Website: walmart
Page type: cart
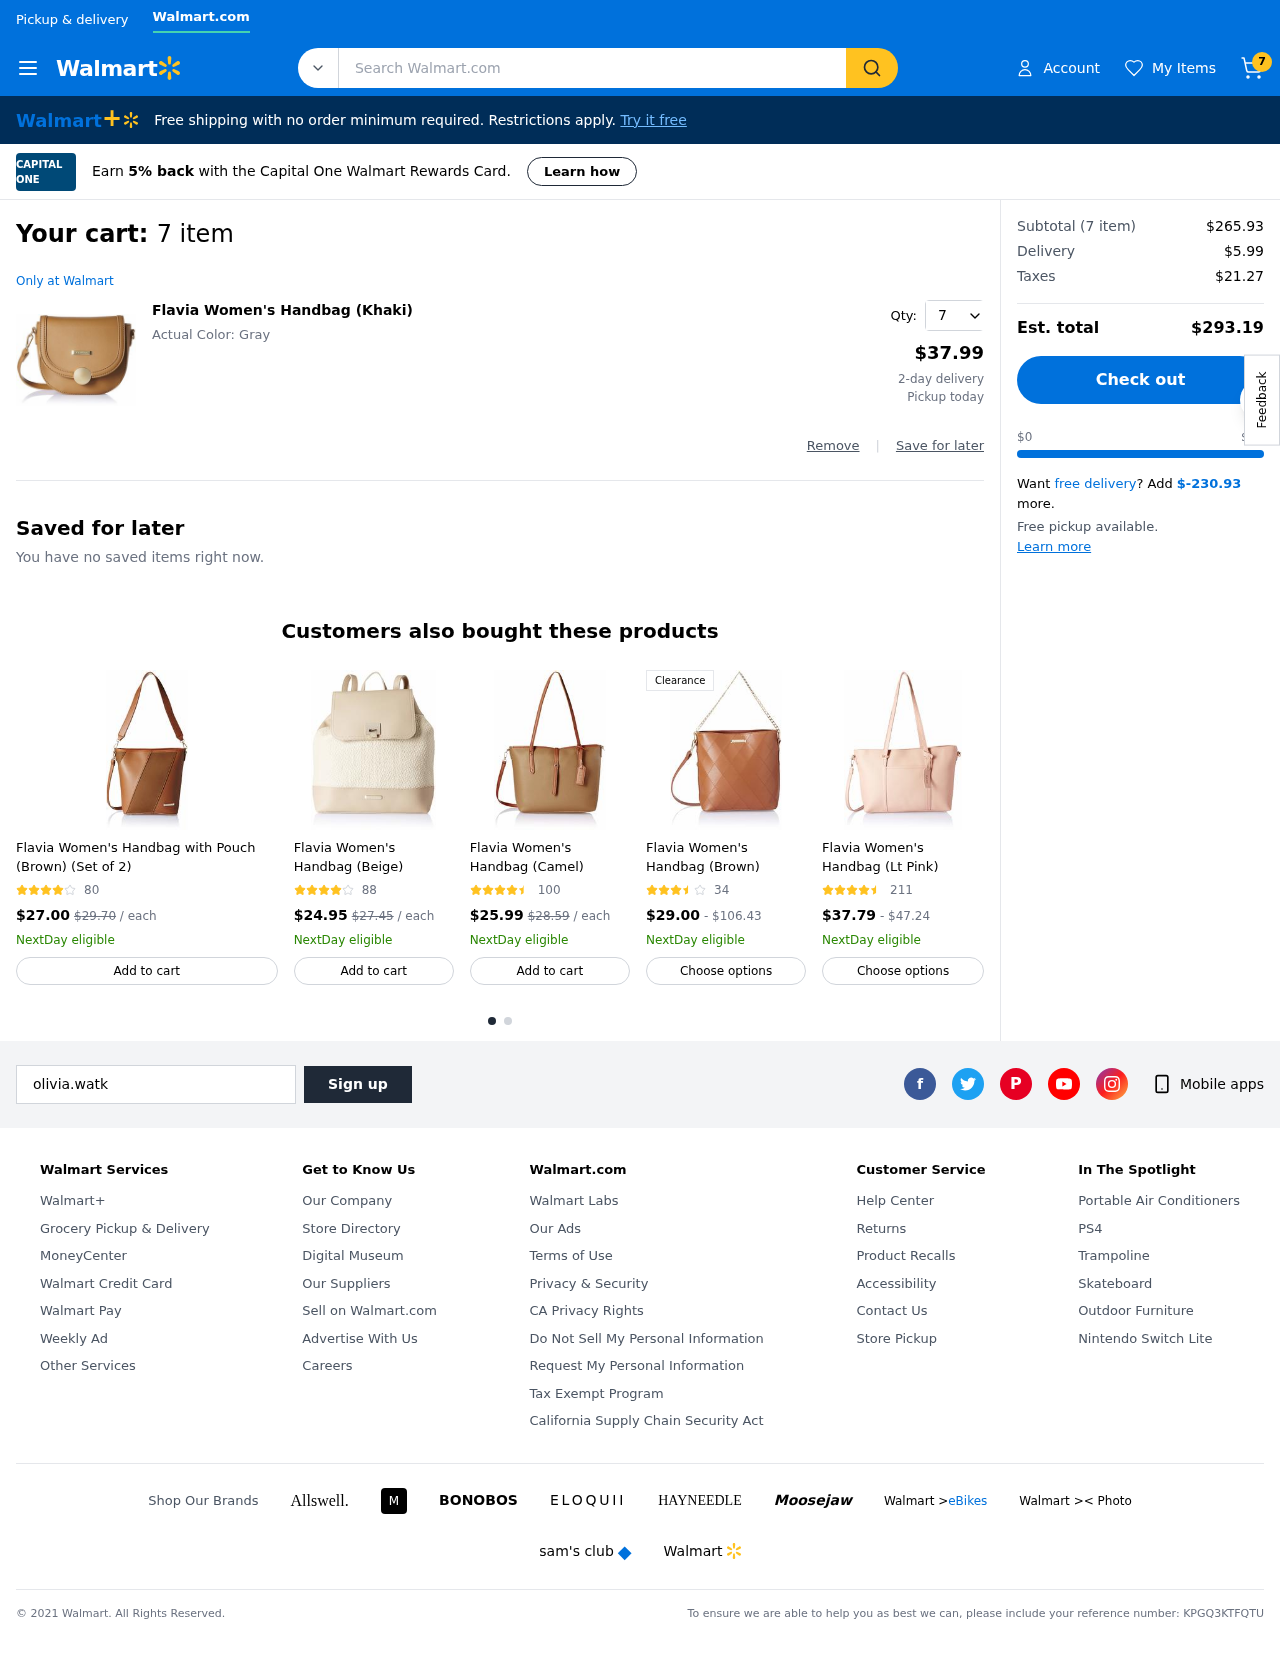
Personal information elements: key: PII_EMAIL
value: olivia.watkins@yahoo.com
Product elements: key: PRODUCT1_NAME
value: Flavia Women's Handbag (Khaki)
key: PRODUCT1_PRICE
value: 37.99
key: PRODUCT1_QUANTITY
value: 7
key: PRODUCT2_NAME
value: Flavia Women's Handbag with Pouch (Brown) (Set of 2)
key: PRODUCT2_NUM_RATINGS
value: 80
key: PRODUCT2_PRICE
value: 27
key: PRODUCT3_NAME
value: Flavia Women's Handbag (Beige)
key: PRODUCT3_NUM_RATINGS
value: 88
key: PRODUCT3_PRICE
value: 24.95
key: PRODUCT4_NAME
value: Flavia Women's Handbag (Camel)
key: PRODUCT4_NUM_RATINGS
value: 100
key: PRODUCT4_PRICE
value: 25.99
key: PRODUCT5_NAME
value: Flavia Women's Handbag (Brown)
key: PRODUCT5_NUM_RATINGS
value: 34
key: PRODUCT5_PRICE
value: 29
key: PRODUCT6_NAME
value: Flavia Women's Handbag (Lt Pink)
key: PRODUCT6_NUM_RATINGS
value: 211
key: PRODUCT6_PRICE
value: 37.79
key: PRODUCT2_ORIGINAL_PRICE
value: $29.70
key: PRODUCT3_ORIGINAL_PRICE
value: $27.45
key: PRODUCT4_ORIGINAL_PRICE
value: $28.59
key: PRODUCT5_PRICE_MAX
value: $106.43
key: PRODUCT6_PRICE_MAX
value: $47.24
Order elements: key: ORDER_NUM_ITEMS
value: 7
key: ORDER_NUM_ITEMS
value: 7 item
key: ORDER_SUBTOTAL
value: $265.93
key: ORDER_SHIPPING_COST
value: $5.99
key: ORDER_TAX
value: $21.27
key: ORDER_TOTAL
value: $293.19
Search elements: key: HEADER_SEARCH
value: Search Walmart.com